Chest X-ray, PA view. Patient: 68 years old, sex M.
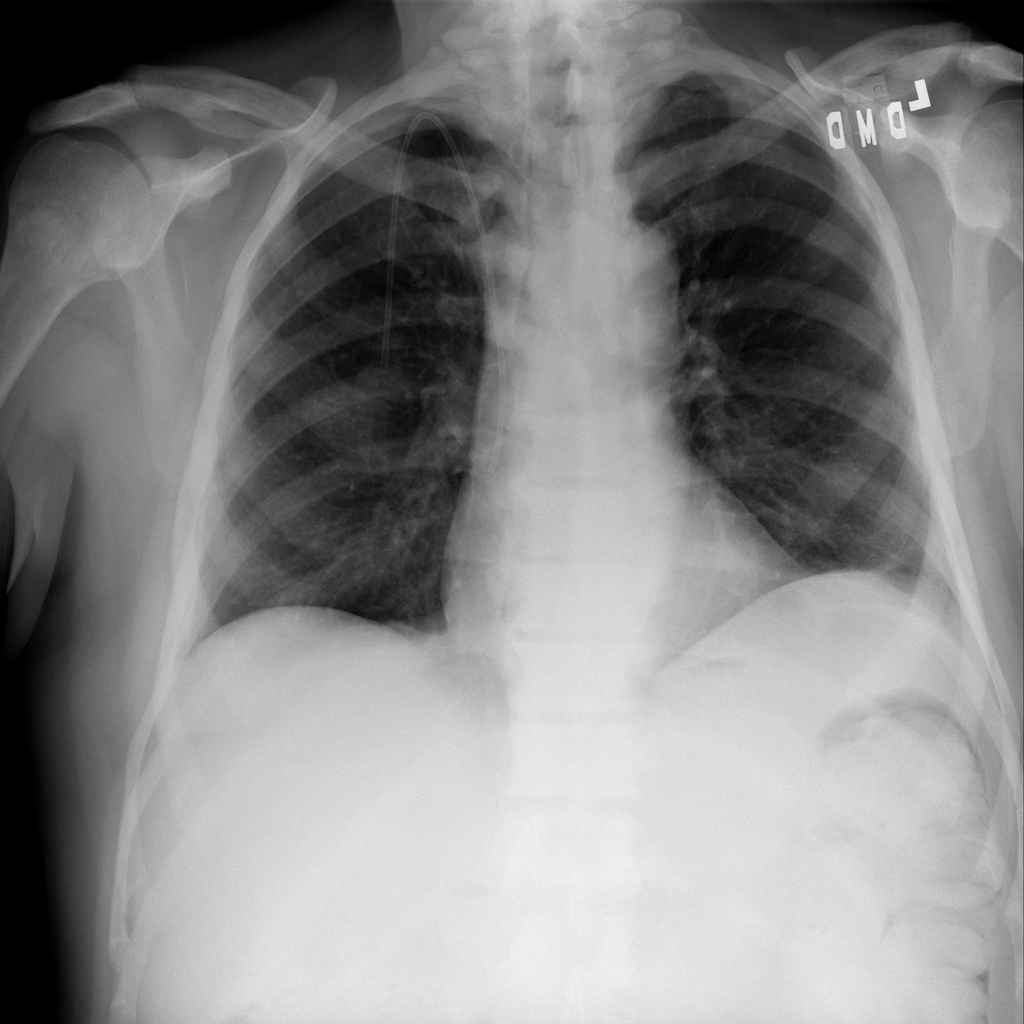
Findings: No Finding